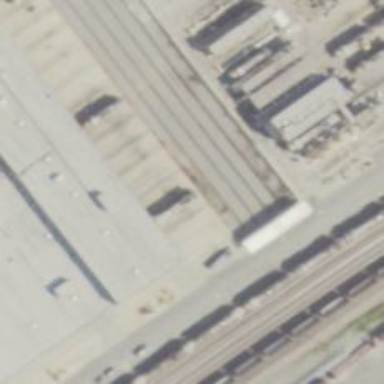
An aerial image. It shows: Railway yard used for servicing trains.